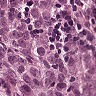
Metastatic tissue present: yes